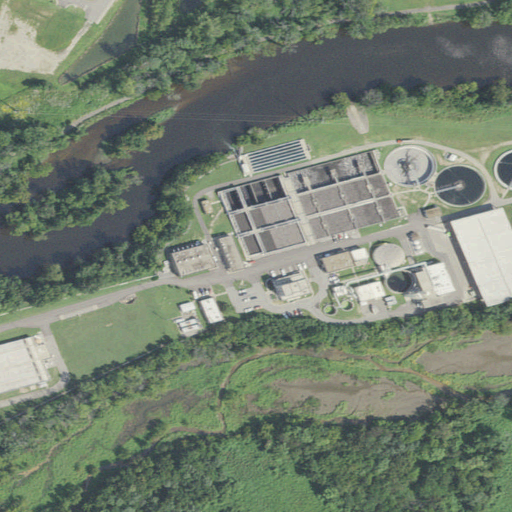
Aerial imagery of cape in Virginia named Pocahontas Island containing woody wetlands, medium intensity development, open water, open development, low intensity development, herbaceous wetlands, high intensity development, shrub, deciduous forest, and pasture